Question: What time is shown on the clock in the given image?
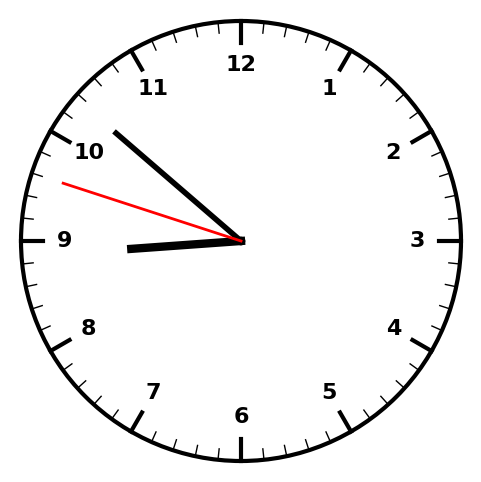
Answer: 08:51:48